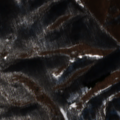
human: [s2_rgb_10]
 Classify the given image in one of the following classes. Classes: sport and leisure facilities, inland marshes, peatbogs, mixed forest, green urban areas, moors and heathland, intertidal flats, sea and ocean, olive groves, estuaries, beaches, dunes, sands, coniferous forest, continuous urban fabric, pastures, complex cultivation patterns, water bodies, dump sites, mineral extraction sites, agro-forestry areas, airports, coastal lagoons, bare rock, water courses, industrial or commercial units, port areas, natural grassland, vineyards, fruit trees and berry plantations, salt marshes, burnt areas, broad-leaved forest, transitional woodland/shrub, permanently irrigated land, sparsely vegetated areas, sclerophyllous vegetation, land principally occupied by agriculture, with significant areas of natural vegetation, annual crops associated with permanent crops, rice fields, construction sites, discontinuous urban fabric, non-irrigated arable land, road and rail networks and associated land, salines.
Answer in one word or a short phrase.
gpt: land principally occupied by agriculture, with significant areas of natural vegetation, broad-leaved forest